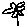
Label: flower